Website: macys
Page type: cart
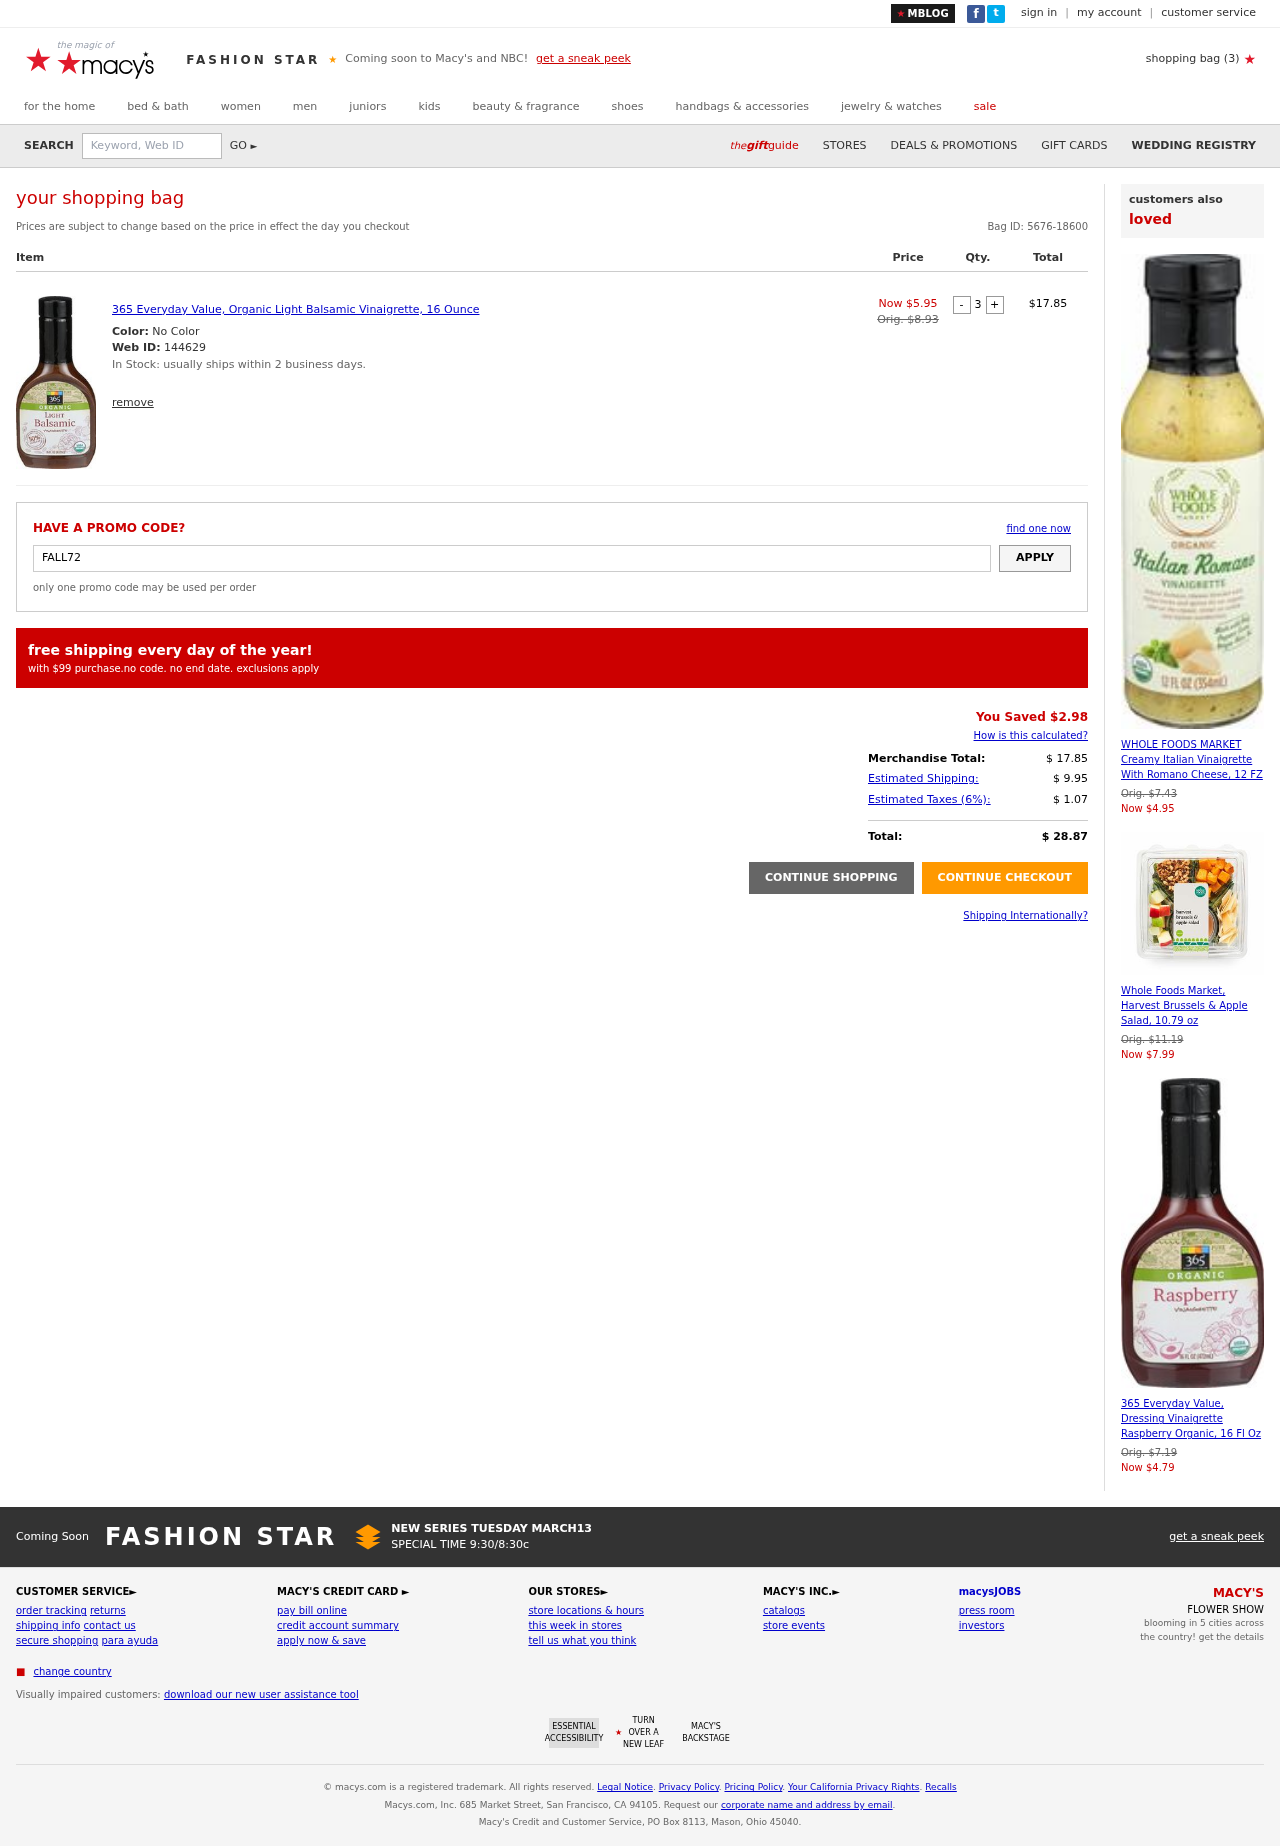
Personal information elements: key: PII_PROMO_CODE
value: FALL72
Product elements: key: PRODUCT1_NAME
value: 365 Everyday Value, Organic Light Balsamic Vinaigrette, 16 Ounce
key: PRODUCT1_PRICE
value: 5.95
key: PRODUCT1_QUANTITY
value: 3
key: PRODUCT2_NAME
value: WHOLE FOODS MARKET Creamy Italian Vinaigrette With Romano Cheese, 12 FZ
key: PRODUCT2_PRICE
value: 4.95
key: PRODUCT3_NAME
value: Whole Foods Market, Harvest Brussels & Apple Salad, 10.79 oz
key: PRODUCT3_PRICE
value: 7.99
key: PRODUCT4_NAME
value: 365 Everyday Value, Dressing Vinaigrette Raspberry Organic, 16 Fl Oz
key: PRODUCT4_PRICE
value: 4.79
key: PRODUCT1_SKU
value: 144629
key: PRODUCT1_ORIGINAL_PRICE
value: Orig. $8.93
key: PRODUCT1_TOTAL
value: $17.85
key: PRODUCT2_ORIGINAL_PRICE
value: Orig. $7.43
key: PRODUCT3_ORIGINAL_PRICE
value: Orig. $11.19
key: PRODUCT4_ORIGINAL_PRICE
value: Orig. $7.19
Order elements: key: ORDER_NUM_ITEMS
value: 3
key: ORDER_ID
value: Bag ID: 5676-18600
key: ORDER_SAVINGS
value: $2.98
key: ORDER_SUBTOTAL
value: $ 17.85
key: ORDER_SHIPPING_COST
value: $ 9.95
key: ORDER_TAX
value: $ 1.07
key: ORDER_TOTAL
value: $ 28.87